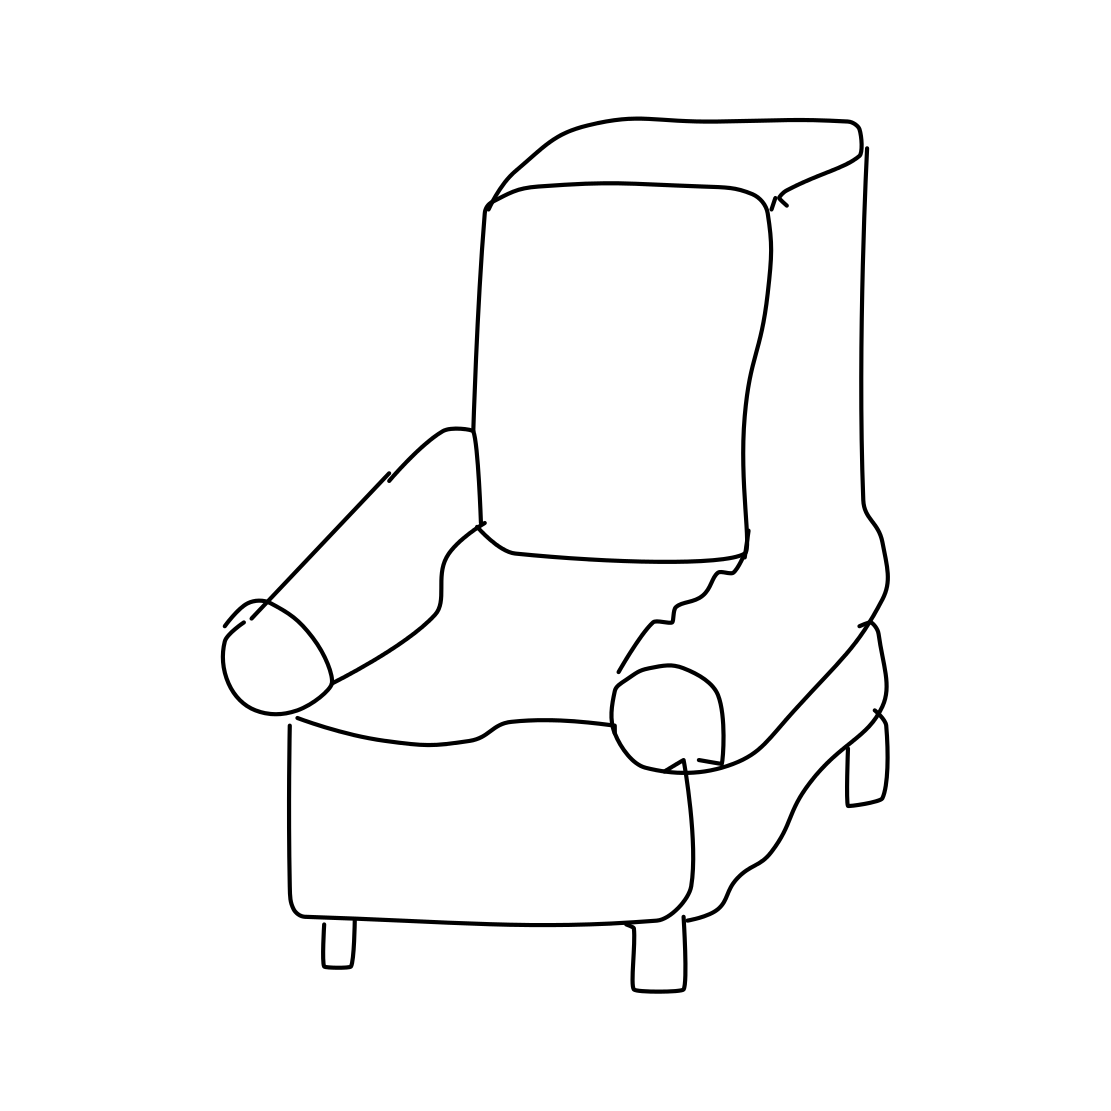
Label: armchair